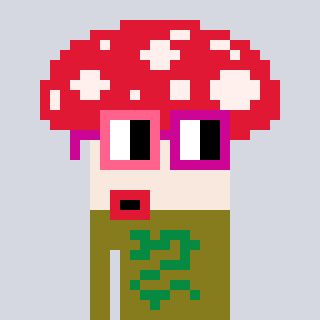
a pixel art character with square pink and red glasses, a mushroom-shaped head and a gunk-colored body on a cool background